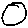
Label: circle